高三 · 立体几何学
如图, 已知在矩形 $A B C D$ 中, $A B=4 A D$, 且点 $E, F$ 分别为 $A B, C D$ 的中点, 若将矩形 $A B C D$沿 $E F$ 折叠, 使得平面 $A E F D \perp$ 平面 $B E F C$, 则异面直线 $E C$ 与 $A F$ 所成角的余弦值为 ( )

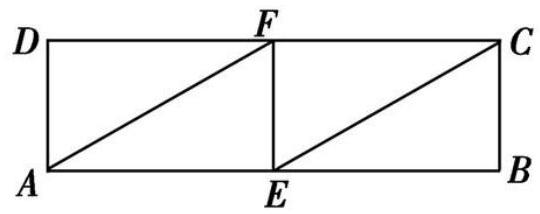
A. $\frac{\sqrt{10}}{5}$
B. $\frac{1}{2}$
C. $\frac{\sqrt{10}}{10}$
D. $\frac{1}{5}$
答案: D